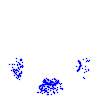
Particle: kaon